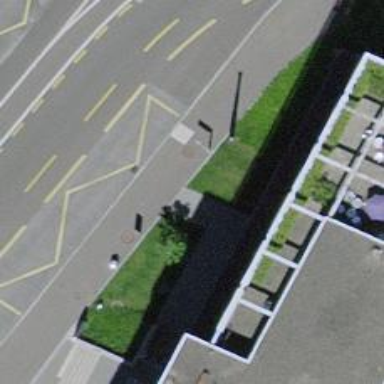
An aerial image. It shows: Bus stop with platform for public transport.